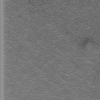
Label: not_dusty